Question: I created a Navigation drawer using the design support library. When I open the Navigation Drawer and click on the menu item see image

I want the contents of the Volunteer screen with three tabs below and still able to access the navigation drawer displayed. I've tried implementing that code but the app crashes
I tried to use this example <URL>. However the Activity that has the
I have attached the code for the :
'''
public class MainActivity extends AppCompatActivity {
private DrawerLayout mDrawerLayout;
@Override
protected void onCreate(Bundle savedInstanceState) {
super.onCreate(savedInstanceState);
setContentView(R.layout.activity_main);
Toolbar toolbar = (Toolbar) findViewById(R.id.toolbar);
setSupportActionBar(toolbar);
final ActionBar ab = getSupportActionBar();
ab.setHomeAsUpIndicator(R.drawable.ic_menu);
ab.setDisplayHomeAsUpEnabled(true);
mDrawerLayout = (DrawerLayout) findViewById(R.id.drawer_layout);
NavigationView navigationView = (NavigationView) findViewById(R.id.nav_view);
if (navigationView != null) {
setupDrawerContent(navigationView);
}
}
private void setupDrawerContent(NavigationView navigationView) {
navigationView.setNavigationItemSelectedListener(
new NavigationView.OnNavigationItemSelectedListener() {
@Override
public boolean onNavigationItemSelected(MenuItem menuItem) {
selectDrawerItem(menuItem);
return true;
}
});
}
public void selectDrawerItem(MenuItem menuItem) {
// Create a new fragment and specify the planet to show based on
// position
Fragment fragment = null;
Class fragmentClass;
switch (menuItem.getItemId()) {
case R.id.nav_geotag:
fragmentClass = (Fragment_GeoTag.class);
break;
case R.id.nav_footprint:
fragmentClass = Fragment_Footprint.class;
break;
case R.id.nav_education:
fragmentClass = Fragment_Education.class;
break;
case R.id.nav_rssfeeds:
fragmentClass = SimpleRSSReaderActivity.class;
break;
default:
fragmentClass = HomeActivity.class;
}
try {
fragment = (Fragment) fragmentClass.newInstance();
} catch (Exception e) {
e.printStackTrace();
}
// Insert the fragment by replacing any existing fragment
FragmentManager fragmentManager = getSupportFragmentManager();
fragmentManager.beginTransaction().replace(R.id.flContent, fragment).commit();
// Highlight the selected item, update the title, and close the drawer
menuItem.setChecked(true);
setTitle(menuItem.getTitle());
mDrawerLayout.closeDrawers();
}
@Override
public boolean onCreateOptionsMenu(Menu menu) {
// Inflate the menu; this adds items to the action bar if it is present.
getMenuInflater().inflate(R.menu.menu_main, menu);
return true;
}
@Override
public boolean onOptionsItemSelected(MenuItem item) {
// Handle action bar item clicks here. The action bar will
// automatically handle clicks on the Home/Up button, so long
// as you specify a parent activity in AndroidManifest.xml.
switch (item.getItemId()) {
case android.R.id.home:
mDrawerLayout.openDrawer(GravityCompat.START);
return true;
}
;
//noinspection SimplifiableIfStatement
// if (id == R.id.action_settings) {
// return true;
// }
return super.onOptionsItemSelected(item);
}
public void onDrawerItemSelected(View view, int position) {
displayView(position);
}
private void displayView(int position) {
}
}
'''
The Fragment
'''
import android.app.Activity;
import android.os.Bundle;
import android.support.design.widget.FloatingActionButton;
import android.support.design.widget.NavigationView;
import android.support.design.widget.Snackbar;
import android.support.design.widget.TabLayout;
import android.support.v4.app.Fragment;
import android.support.v4.app.FragmentActivity;
import android.support.v4.app.FragmentManager;
import android.support.v4.app.FragmentPagerAdapter;
import android.support.v4.view.GravityCompat;
import android.support.v4.view.ViewPager;
import android.support.v4.widget.DrawerLayout;
import android.support.v7.app.ActionBar;
import android.support.v7.app.AppCompatActivity;
import android.support.v7.widget.Toolbar;
import android.view.Menu;
import android.view.MenuItem;
import android.view.View;
import java.util.ArrayList;
import java.util.List;
/**
* Created by s210121629 on 2015-07-01.
*/
public class Fragment_Volunteer extends AppCompatActivity{
private DrawerLayout mDrawerLayout;
@Override
protected void onCreate(Bundle savedInstanceState) {
super.onCreate(savedInstanceState);
setContentView(R.layout.activity_profile);
Toolbar toolbar = (Toolbar) findViewById(R.id.toolbar);
setSupportActionBar(toolbar);
final ActionBar ab = getSupportActionBar();
ab.setHomeAsUpIndicator(R.drawable.ic_menu);
ab.setDisplayHomeAsUpEnabled(true);
mDrawerLayout = (DrawerLayout) findViewById(R.id.drawer_layout);
NavigationView navigationView = (NavigationView) findViewById(R.id.nav_view);
if (navigationView != null) {
setupDrawerContent(navigationView);
}
ViewPager viewPager = (ViewPager) findViewById(R.id.viewpager);
if (viewPager != null) {
setupViewPager(viewPager);
}
FloatingActionButton fab = (FloatingActionButton) findViewById(R.id.fab);
fab.setOnClickListener(new View.OnClickListener() {
@Override
public void onClick(View view) {
Snackbar.make(view, "Here's a Snackbar", Snackbar.LENGTH_LONG)
.setAction("Action", null).show();
}
});
TabLayout tabLayout = (TabLayout) findViewById(R.id.tabs);
tabLayout.setupWithViewPager(viewPager);
}
@Override
public boolean onCreateOptionsMenu(Menu menu) {
getMenuInflater().inflate(R.menu.menu_main, menu);
return true;
}
@Override
public boolean onOptionsItemSelected(MenuItem item) {
switch (item.getItemId()) {
case android.R.id.home:
mDrawerLayout.openDrawer(GravityCompat.START);
return true;
}
return super.onOptionsItemSelected(item);
}
private void setupViewPager(ViewPager viewPager) {
Adapter adapter = new Adapter(getSupportFragmentManager());
adapter.addFragment(new PersonalinfoFragment(),"Personal Info");
adapter.addFragment(new MedicalinfoFragment(), "Medical Info");
adapter.addFragment(new ContactinfoFragment(), "Contact Info");
viewPager.setAdapter(adapter);
}
private void setupDrawerContent(NavigationView navigationView) {
navigationView.setNavigationItemSelectedListener(
new NavigationView.OnNavigationItemSelectedListener() {
@Override
public boolean onNavigationItemSelected(MenuItem menuItem) {
menuItem.setChecked(true);
mDrawerLayout.closeDrawers();
return true;
}
});
}
static class Adapter extends FragmentPagerAdapter {
private final List<Fragment> mFragments = new ArrayList<>();
private final List<String> mFragmentTitles = new ArrayList<>();
public Adapter(FragmentManager fm) {
super(fm);
}
public void addFragment(Fragment fragment, String title) {
mFragments.add(fragment);
mFragmentTitles.add(title);
}
@Override
public Fragment getItem(int position) {
return mFragments.get(position);
}
@Override
public int getCount() {
return mFragments.size();
}
@Override
public CharSequence getPageTitle(int position) {
return mFragmentTitles.get(position);
}
}
}
'''
The activity_main layout
'''
<?xml version="1.0" encoding="utf-8"?>
<android.support.v4.widget.DrawerLayout xmlns:android="http://schemas.android.com/apk/res/android"
xmlns:app="http://schemas.android.com/apk/res-auto"
android:id="@+id/drawer_layout"
android:layout_width="match_parent"
android:layout_height="match_parent"
android:fitsSystemWindows="true">
<!--<include layout="@layout/include_list_viewpager"/>-->
<LinearLayout
android:layout_width="match_parent"
android:layout_height="match_parent"
android:orientation="vertical">
<include
layout="@layout/toolbar"
android:layout_width="match_parent"
android:layout_height="wrap_content" />
<FrameLayout
android:id="@+id/flContent"
android:layout_width="match_parent"
android:layout_height="match_parent">
</FrameLayout>
</LinearLayout>
<android.support.design.widget.NavigationView
android:id="@+id/nav_view"
android:layout_width="wrap_content"
android:layout_height="match_parent"
android:layout_gravity="start"
android:fitsSystemWindows="true"
app:headerLayout="@layout/nav_header"
app:menu="@menu/drawer_view" />
</android.support.v4.widget.DrawerLayout>
'''
profile activity layout
'''
<android.support.v4.widget.DrawerLayout xmlns:android="http://schemas.android.com/apk/res/android"
xmlns:app="http://schemas.android.com/apk/res-auto"
android:id="@+id/sin"
android:layout_height="match_parent"
android:layout_width="match_parent"
android:fitsSystemWindows="true">
<include layout="@layout/profile_listview_pager"/>
<android.support.design.widget.NavigationView
android:id="@+id/nav_view"
android:layout_height="match_parent"
android:layout_width="wrap_content"
android:layout_gravity="start"
android:fitsSystemWindows="true"
app:headerLayout="@layout/nav_header"
app:menu="@menu/drawer_view"/>
</android.support.v4.widget.DrawerLayout>
'''
Logcat:
'''
Process: com.example.s210121629.eama, PID: 3185
java.lang.NullPointerException
at android.support.v4.app.BackStackRecord.doAddOp(BackStackRecord.java:417)
at android.support.v4.app.BackStackRecord.replace(BackStackRecord.java:452)
at android.support.v4.app.BackStackRecord.replace(BackStackRecord.java:444)
at com.example.s210121629.eama.MainActivity.selectDrawerItem(MainActivity.java:108)
at com.example.s210121629.eama.MainActivity$1.onNavigationItemSelected(MainActivity.java:48)
at android.support.design.widget.NavigationView$1.onMenuItemSelected(NavigationView.java:136)
at android.support.v7.internal.view.menu.MenuBuilder.dispatchMenuItemSelected(MenuBuilder.java:811)
at android.support.v7.internal.view.menu.MenuItemImpl.invoke(MenuItemImpl.java:153)
at android.support.v7.internal.view.menu.MenuBuilder.performItemAction(MenuBuilder.java:958)
at android.support.design.internal.NavigationMenuPresenter.onItemClick(NavigationMenuPresenter.java:179)
at android.widget.AdapterView.performItemClick(AdapterView.java:308)
at android.widget.AbsListView.performItemClick(AbsListView.java:1524)
at android.widget.AbsListView$PerformClick.run(AbsListView.java:3531)
at android.widget.AbsListView$3.run(AbsListView.java:4898)
at android.os.Handler.handleCallback(Handler.java:733)
at android.os.Handler.dispatchMessage(Handler.java:95)
at android.os.Looper.loop(Looper.java:136)
at android.app.ActivityThread.main(ActivityThread.java:5586)
at java.lang.reflect.Method.invokeNative(Native Method)
at java.lang.reflect.Method.invoke(Method.java:515)
at com.android.internal.os.ZygoteInit$MethodAndArgsCaller.run(ZygoteInit.java:1268)
at com.android.internal.os.ZygoteInit.main(ZygoteInit.java:1084)
at dalvik.system.NativeStart.main(Native Method)
'''
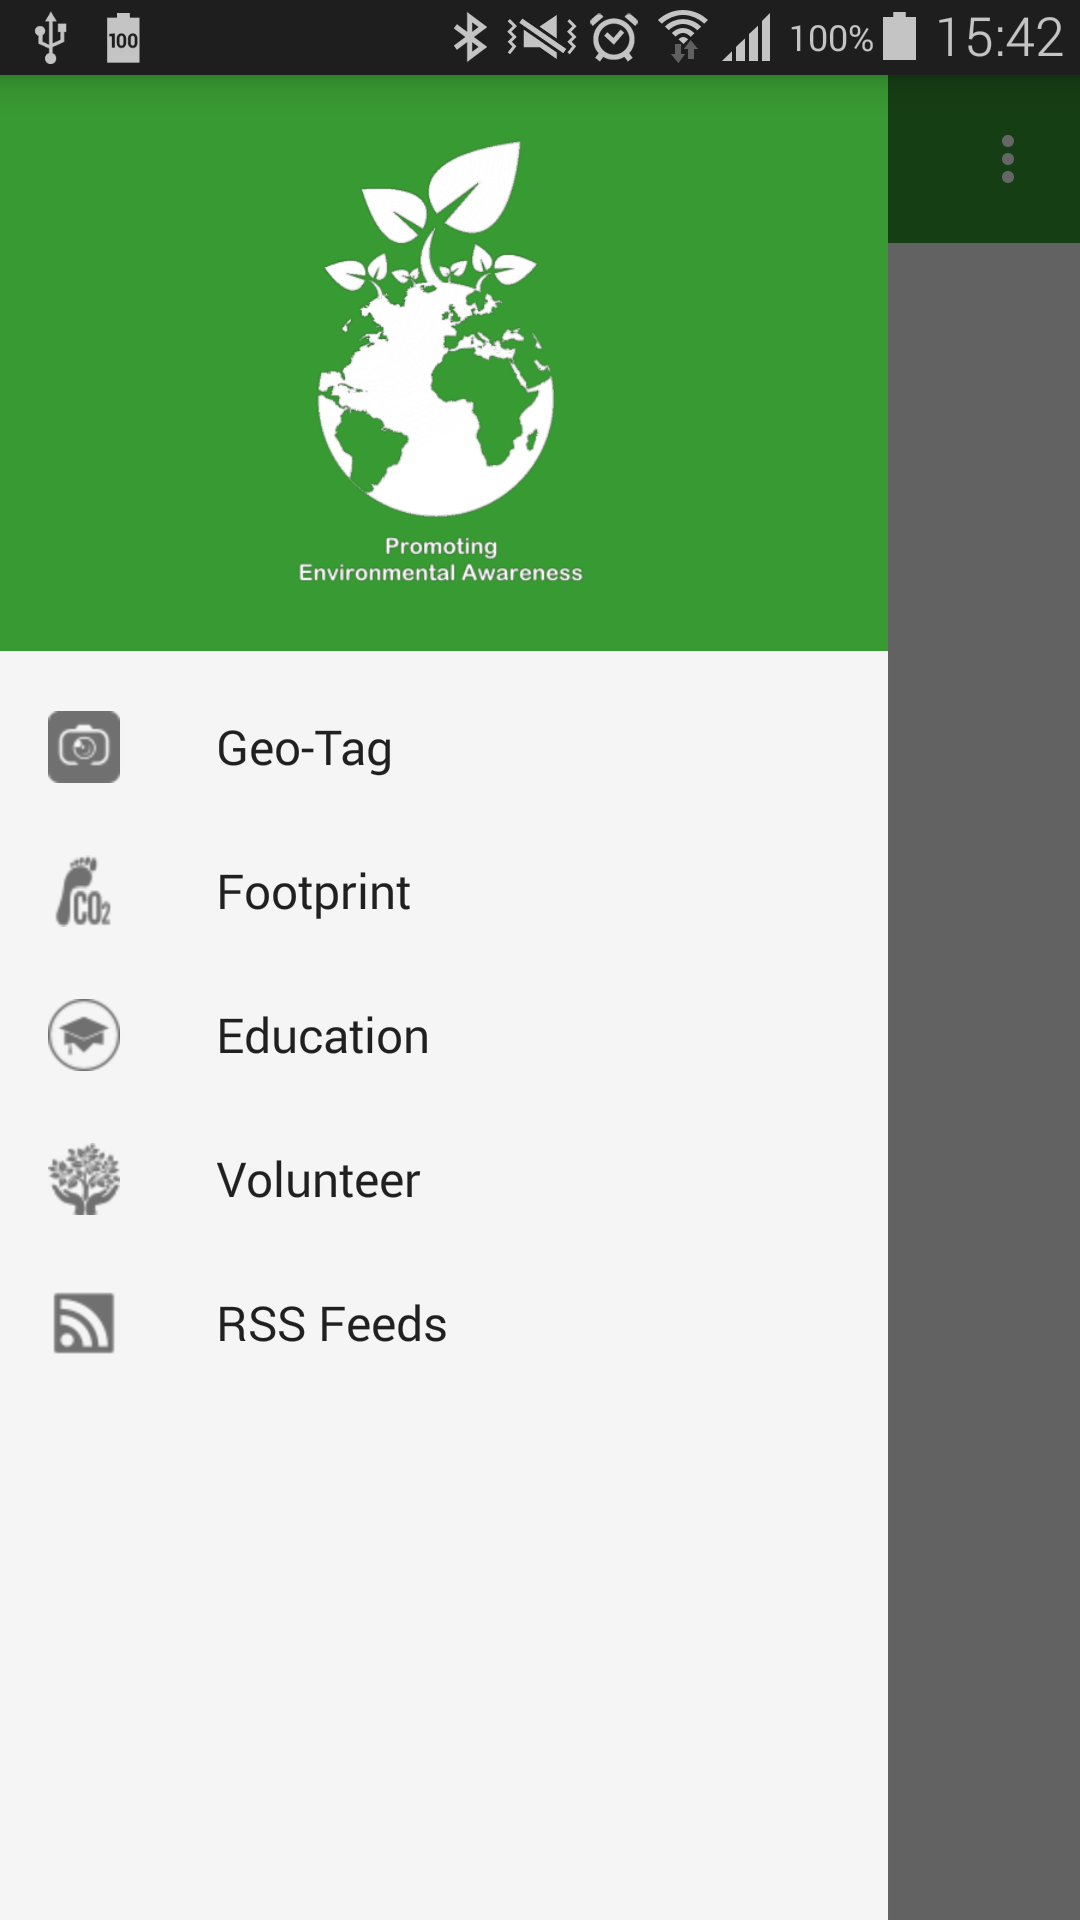
Answer: The Volunteer Fragment is not a Fragment as it extends AppCompatActivity. It should extend Fragment.
In the navigation drawer click listener you then should do something like this:
'''
getSupportFragmentManager().beginTransaction().replace(R.id.frame_container, new Fragment_Volunteer()).commit();
'''